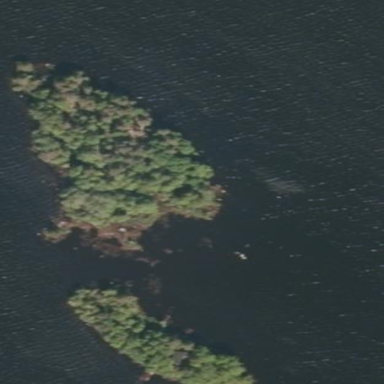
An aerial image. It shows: Image showing island.